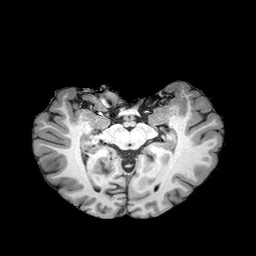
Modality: T1w
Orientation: coronal
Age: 26
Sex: male
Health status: healthy